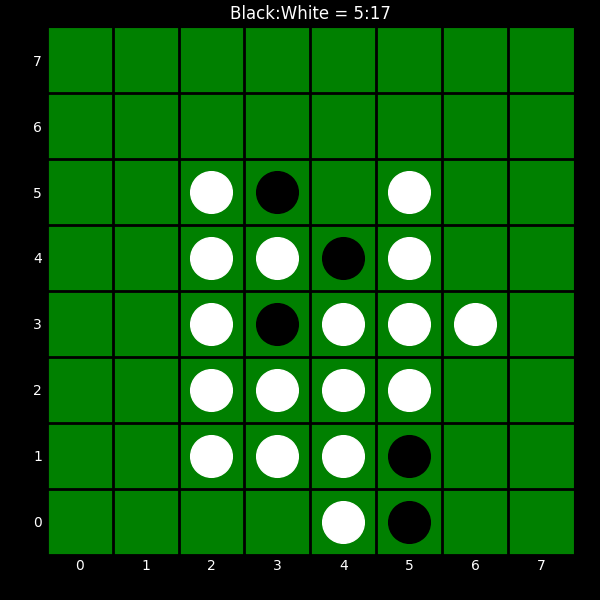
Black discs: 5
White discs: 17